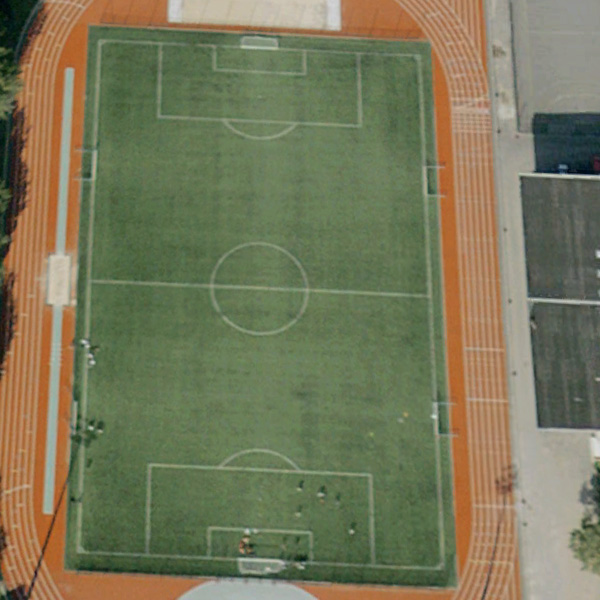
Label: Playground